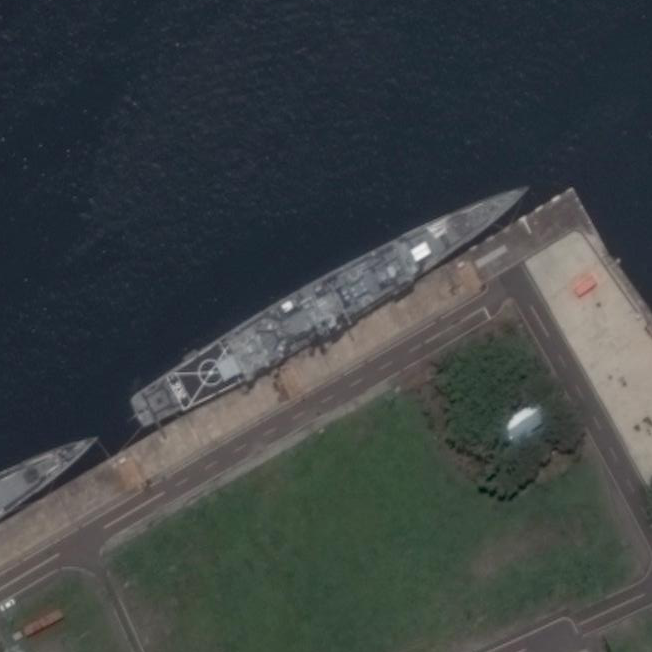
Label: cruiser